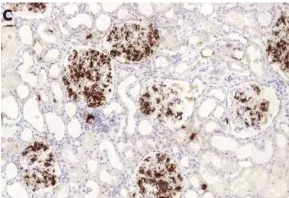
(c): Immunohistochemistry study for amyloid AA showing strong and diffuse amyloid AA deposits in almost all the glomerulus and around blood vessels.
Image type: pathology (immunostaining)